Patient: sex F, age 54
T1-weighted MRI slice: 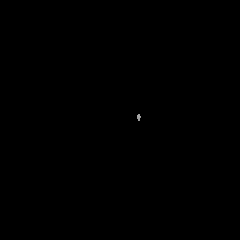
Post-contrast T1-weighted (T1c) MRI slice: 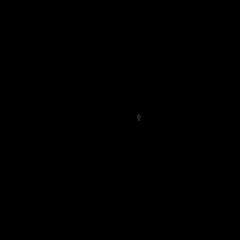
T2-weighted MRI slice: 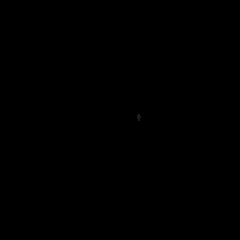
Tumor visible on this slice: no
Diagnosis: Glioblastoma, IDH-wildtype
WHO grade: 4